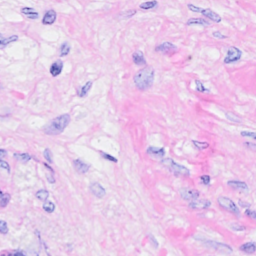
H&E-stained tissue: Breast